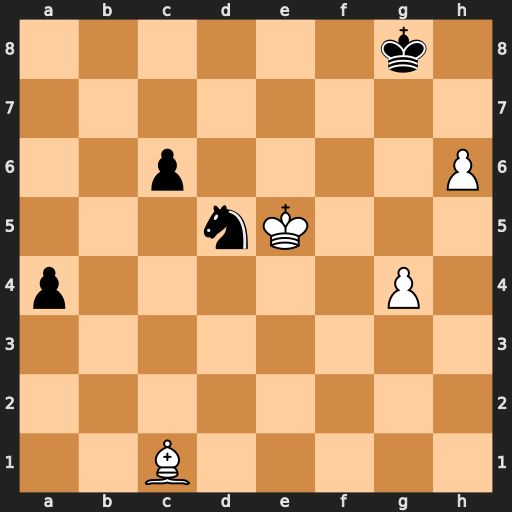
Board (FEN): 6k1/8/2p4P/3nK3/p5P1/8/8/2B5
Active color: w
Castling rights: -
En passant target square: -
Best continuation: Ke6 a3 Bxa3 Nf4+ Kf5